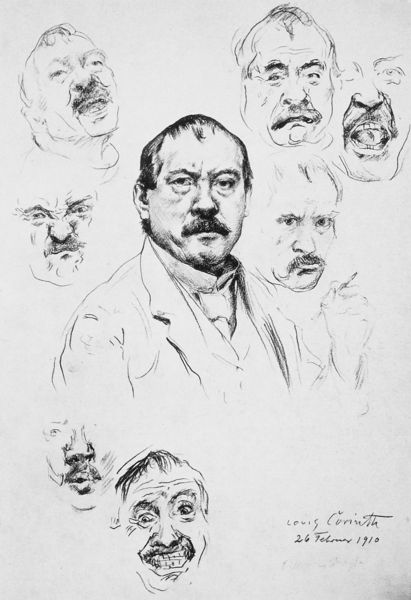
Titel: Selbstbildnis, umgeben von Ausdrucksstudien
Künstler: Lovis Corinth
Schlagwörter: kopf, mann, weiß, grau, mund, nase, profil, schwarz, skizze, zeichnung, blick, anzug, bart, gesichter, schnurrbart, gesicht, kragen, porträt, haare, frontal, lächeln, umrisse, studie, krawatte, ernst, wütend, mimik, stimmung, kurze haare, lachen, corinth, weinen, radierung, kittel, portraits, grinsen, zähne, grimasse, gesichtsausdruck, skizzen, emotionen, fratze, fratzen, zahn, grimassen, flüchtig, eindringlich, louis, mehrfach, ten, zöhne, 1910, dorinth